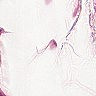
Metastatic tissue present: no